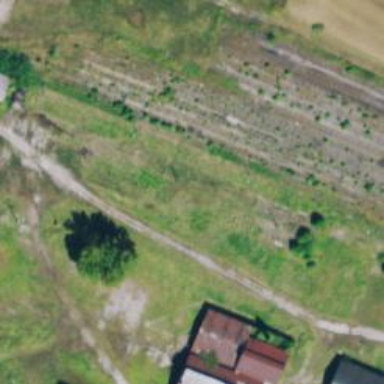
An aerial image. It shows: Disused railway yard.